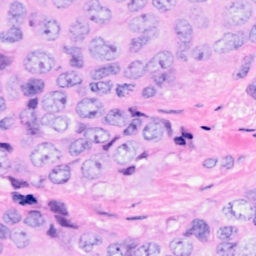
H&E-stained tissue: Breast